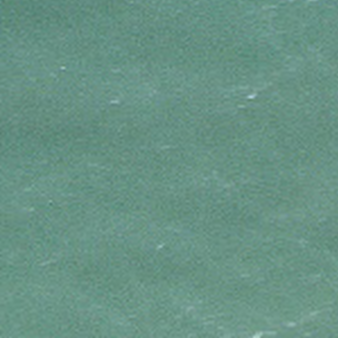
Label: other